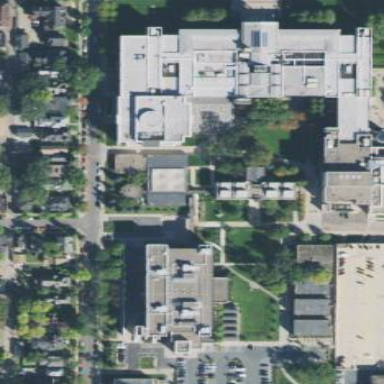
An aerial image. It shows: College.